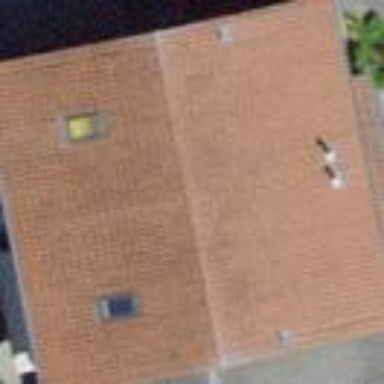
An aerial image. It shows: Terrace-style building with gabled roof.